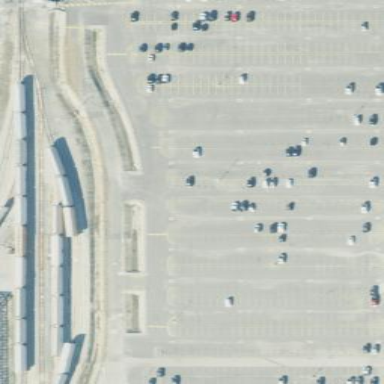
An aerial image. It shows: Parking area with surface.